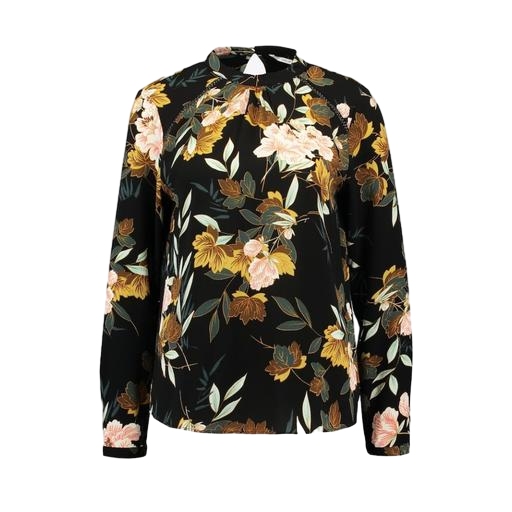
black pussy-bow floral-print blouse, black petite printed mock-neck top only macy, multicolor nly floral print shirt, white background